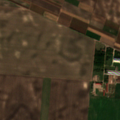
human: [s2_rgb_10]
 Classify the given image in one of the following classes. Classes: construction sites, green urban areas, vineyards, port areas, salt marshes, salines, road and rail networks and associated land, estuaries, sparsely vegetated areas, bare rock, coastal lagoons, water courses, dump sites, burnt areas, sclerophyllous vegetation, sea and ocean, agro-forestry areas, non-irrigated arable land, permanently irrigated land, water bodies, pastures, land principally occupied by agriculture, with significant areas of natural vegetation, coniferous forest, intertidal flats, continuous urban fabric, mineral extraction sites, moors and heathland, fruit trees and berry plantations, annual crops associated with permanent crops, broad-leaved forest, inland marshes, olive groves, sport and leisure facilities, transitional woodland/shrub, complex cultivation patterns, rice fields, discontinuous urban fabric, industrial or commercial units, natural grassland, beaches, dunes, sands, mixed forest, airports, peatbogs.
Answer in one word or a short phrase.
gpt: industrial or commercial units, non-irrigated arable land